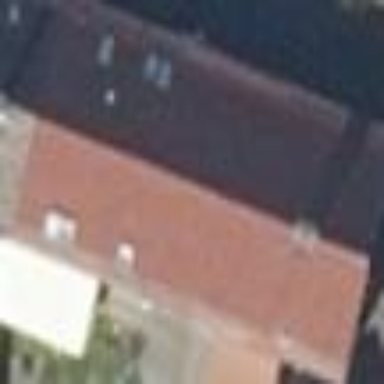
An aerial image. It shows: Building.